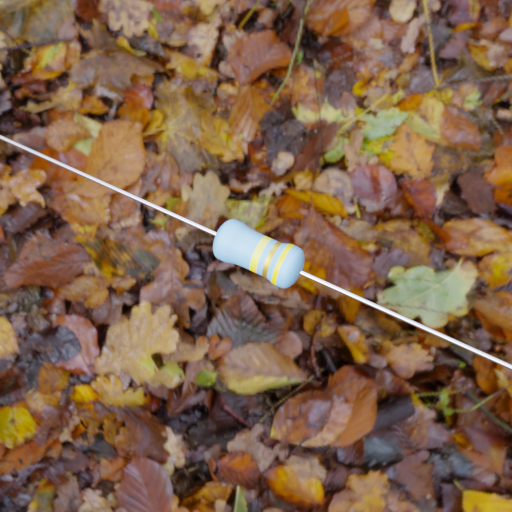
Resistor colour bands (in order): yellow, gold, yellow